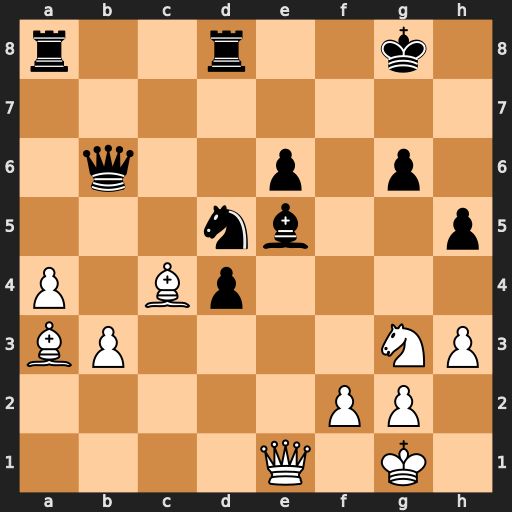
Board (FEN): r2r2k1/8/1q2p1p1/3nb2p/P1Bp4/BP4NP/5PP1/4Q1K1
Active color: w
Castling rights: -
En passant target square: -
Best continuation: Qxe5